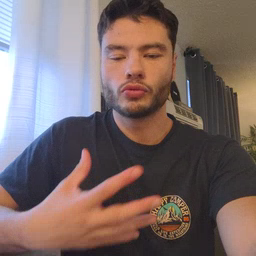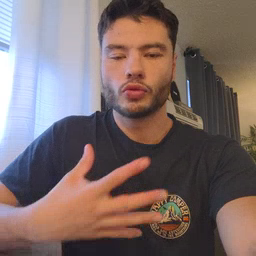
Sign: dirty